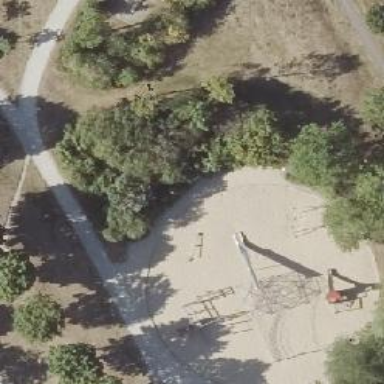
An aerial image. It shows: Playground area for leisure activities on the land.